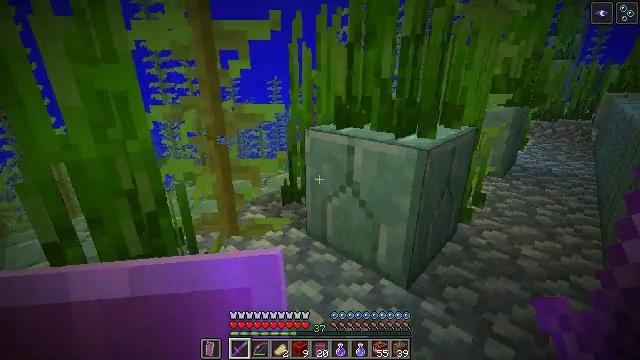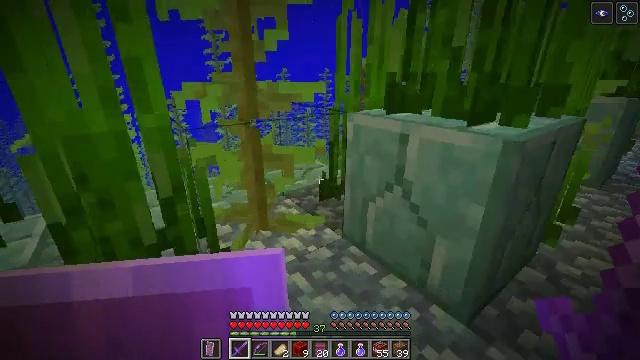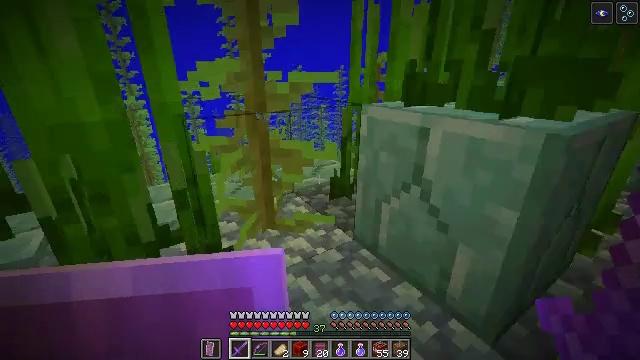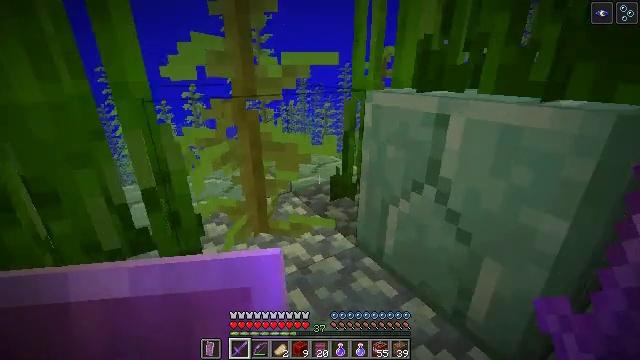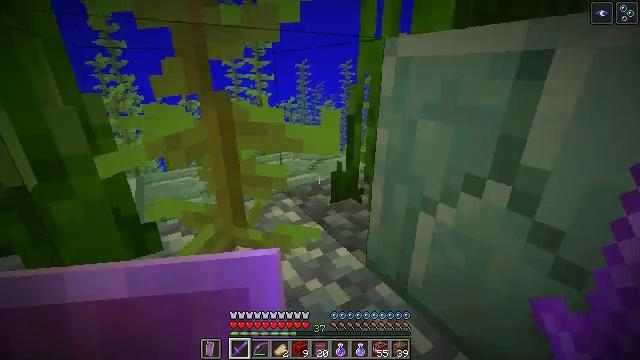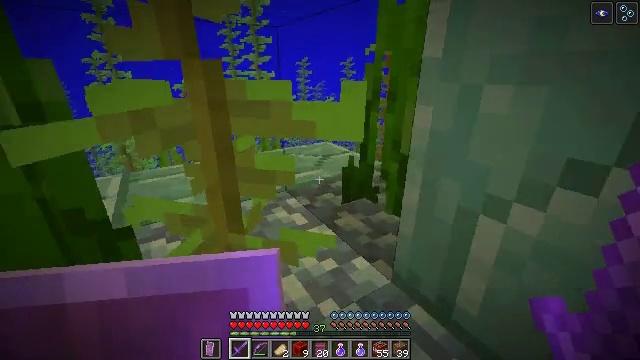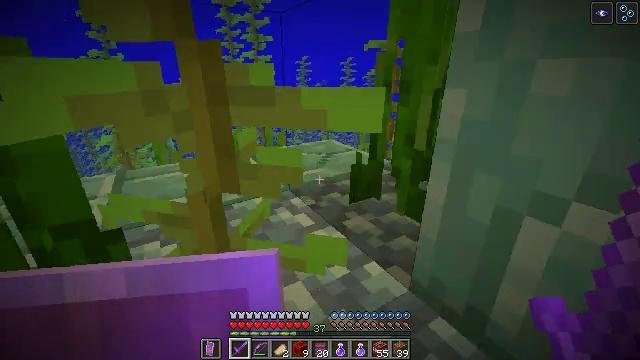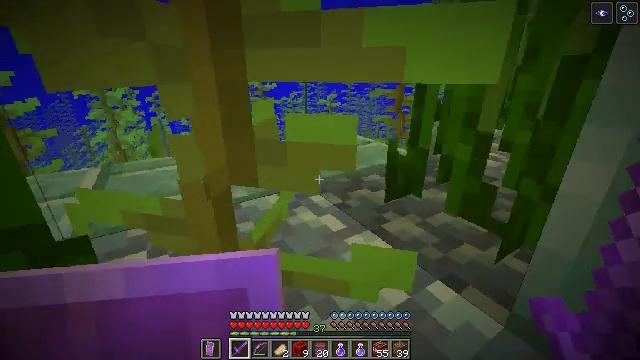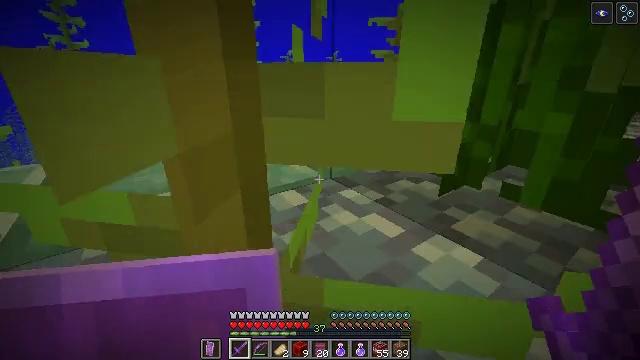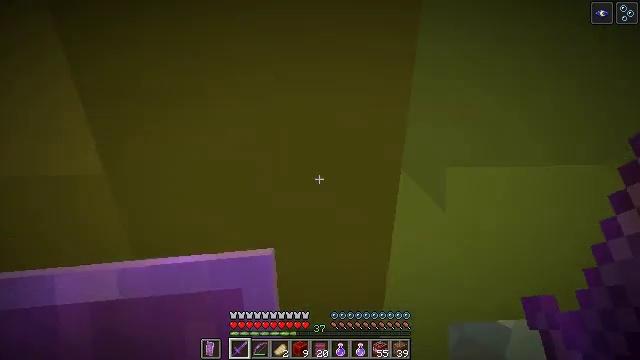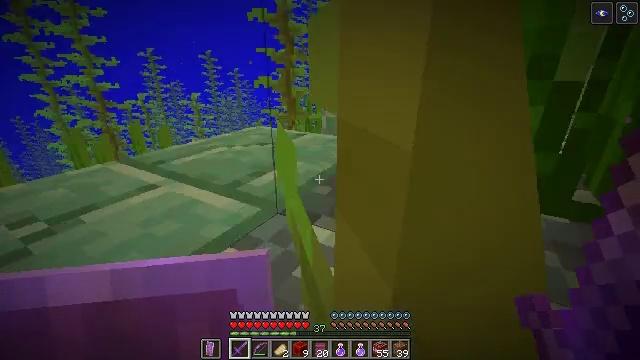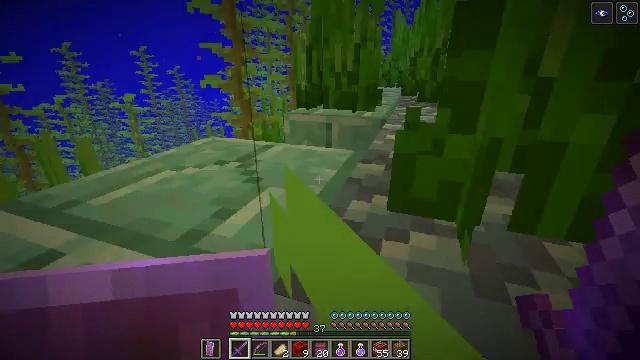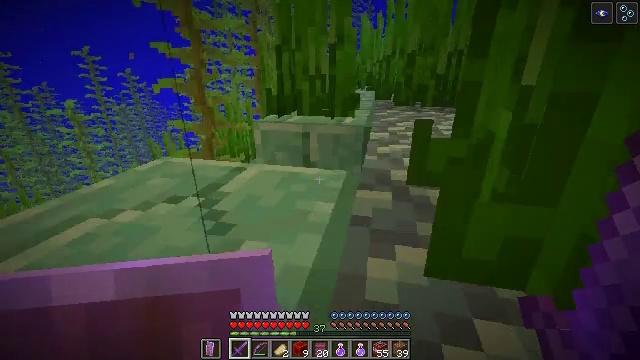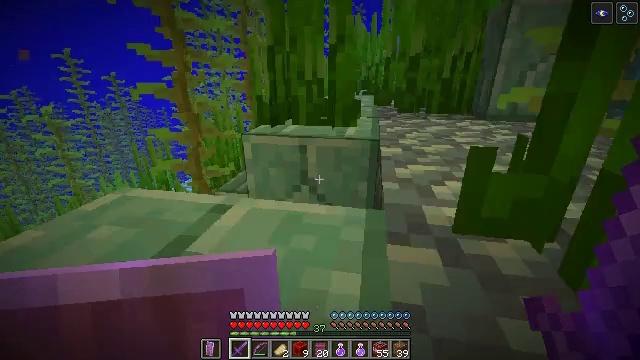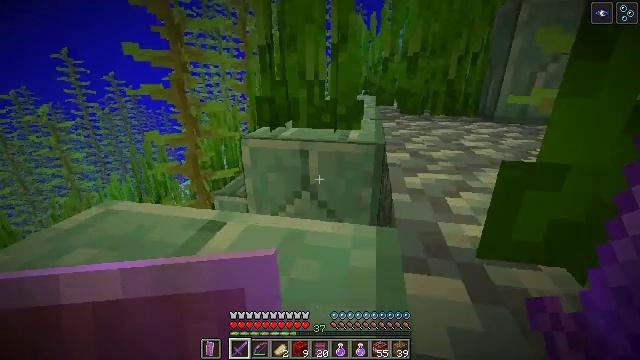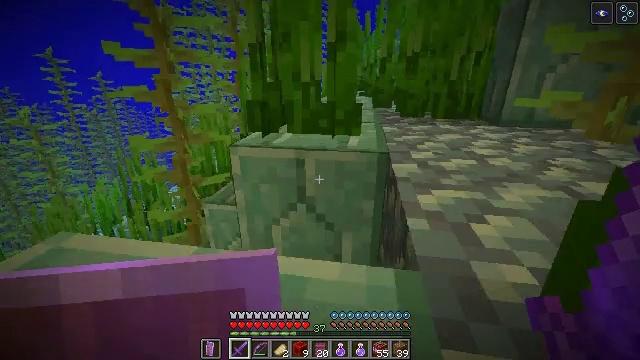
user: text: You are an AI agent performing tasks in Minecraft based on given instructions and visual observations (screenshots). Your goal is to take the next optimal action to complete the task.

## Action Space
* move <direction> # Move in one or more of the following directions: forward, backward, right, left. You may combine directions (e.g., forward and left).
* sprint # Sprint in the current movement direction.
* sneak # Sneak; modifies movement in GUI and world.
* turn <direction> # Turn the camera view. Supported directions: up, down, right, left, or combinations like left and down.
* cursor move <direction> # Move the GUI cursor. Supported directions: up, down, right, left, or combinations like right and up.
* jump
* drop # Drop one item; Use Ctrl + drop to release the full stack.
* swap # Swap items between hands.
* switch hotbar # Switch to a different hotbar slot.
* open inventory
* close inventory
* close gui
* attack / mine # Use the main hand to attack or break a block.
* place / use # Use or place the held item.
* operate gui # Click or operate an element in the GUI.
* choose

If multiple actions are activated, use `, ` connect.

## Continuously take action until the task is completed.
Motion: motion action
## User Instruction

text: Collect the wet sponge after mining.
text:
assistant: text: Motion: move forward, sprint, turn left and down
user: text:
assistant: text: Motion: move forward, sprint, turn left
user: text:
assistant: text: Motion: move forward, sprint, turn left
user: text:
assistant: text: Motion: move forward and move left, sprint
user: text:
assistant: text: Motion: move forward and move left, sprint
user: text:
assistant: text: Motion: move forward and move left, sprint
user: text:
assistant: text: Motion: move forward and move left, sprint
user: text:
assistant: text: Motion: move forward and move left, sprint, turn right
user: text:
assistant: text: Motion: move forward, sprint, turn right
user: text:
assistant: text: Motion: move forward, sprint, turn right
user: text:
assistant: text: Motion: move forward, sprint, turn right
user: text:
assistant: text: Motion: move forward, sprint, turn right, jump
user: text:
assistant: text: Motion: move forward, sprint, turn right, jump
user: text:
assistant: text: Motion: move forward, sprint, jump
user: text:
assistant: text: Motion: move forward, sprint, turn right, jump
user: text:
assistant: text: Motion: move forward, sprint, jump
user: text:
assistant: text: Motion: move forward, sprint, jump
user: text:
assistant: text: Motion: move forward, sprint, jump
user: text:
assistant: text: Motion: move forward, sprint, turn right, jump
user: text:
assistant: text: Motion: move forward, sprint, jump
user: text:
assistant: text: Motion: move forward, sprint, jump
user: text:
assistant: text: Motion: move forward, sprint
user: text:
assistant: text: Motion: move forward, sprint, turn left and down
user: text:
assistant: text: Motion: move forward, turn left and down
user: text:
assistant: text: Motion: turn left and down
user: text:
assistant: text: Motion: turn left and down
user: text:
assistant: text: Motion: turn left and down
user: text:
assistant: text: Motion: turn left
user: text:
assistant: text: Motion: no_op
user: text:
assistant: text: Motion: no_op